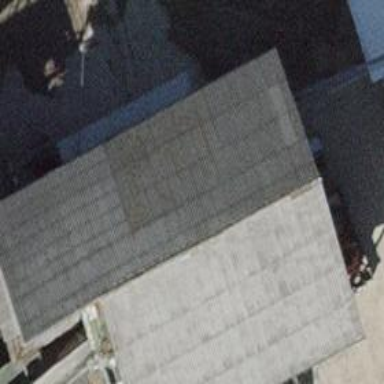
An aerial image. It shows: Industrial building.